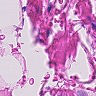
Metastatic tissue present: no